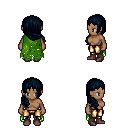
a pixel art fantasy rpg character, female body template, human, dark skin, green tattered cape, gold greaves, raven right-swept hairstyle, maroon shoes, four views (front, back, left, right), 2x2 character sprite sheet, small pixel art, hard edges, no anti-aliasing